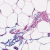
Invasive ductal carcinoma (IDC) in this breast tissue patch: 0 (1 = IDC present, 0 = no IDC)